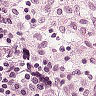
Metastatic tissue present: no